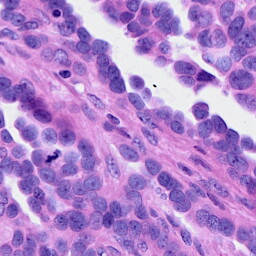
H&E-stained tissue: Ovarian